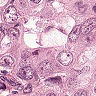
Metastatic tissue present: yes